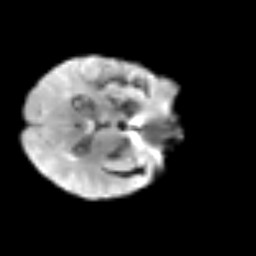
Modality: T2w
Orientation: axial
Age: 75
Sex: female
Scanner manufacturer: siemens
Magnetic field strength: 3 T
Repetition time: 3.2 s
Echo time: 0.081 s